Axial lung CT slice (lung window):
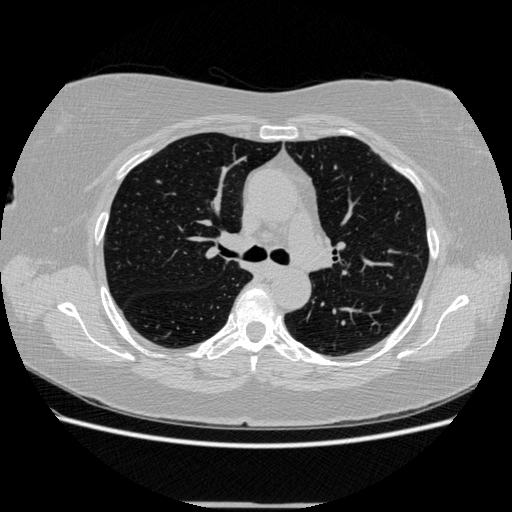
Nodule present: no